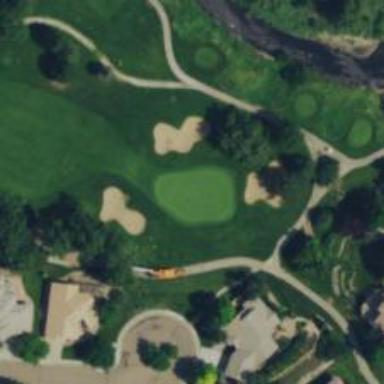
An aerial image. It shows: Golf hole.